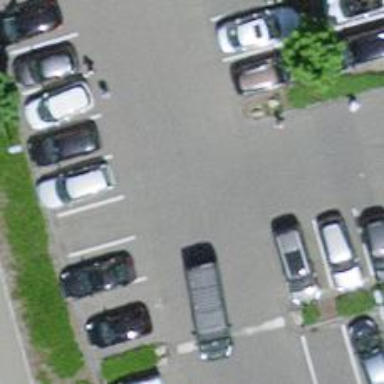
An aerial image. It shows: Parking aisle designated as service road.